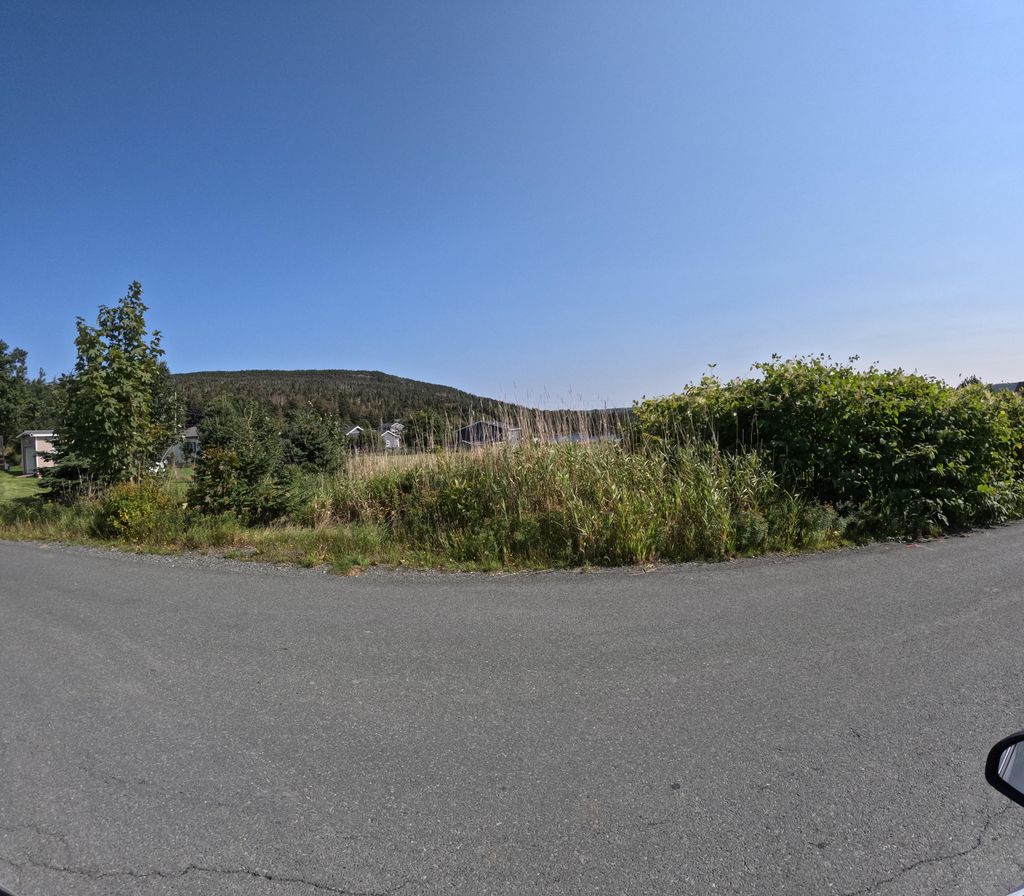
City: st_johns